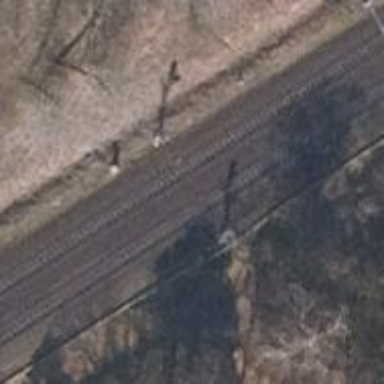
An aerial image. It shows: Railway signal.